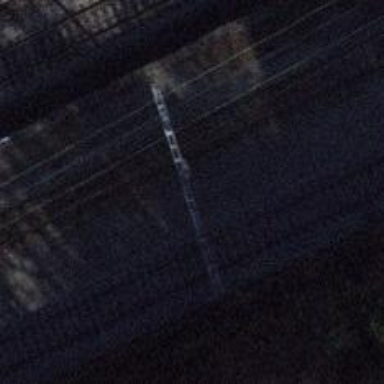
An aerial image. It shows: Catenary mast for power lines.